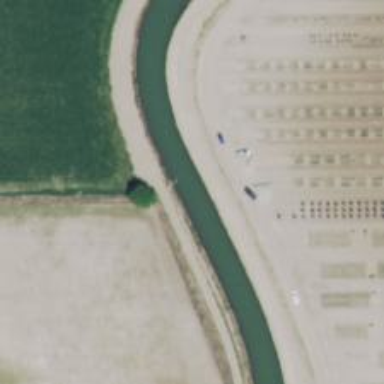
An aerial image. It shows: Canal.